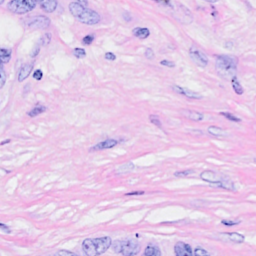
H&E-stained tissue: Breast